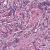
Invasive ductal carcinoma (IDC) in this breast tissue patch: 1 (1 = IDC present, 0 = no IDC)